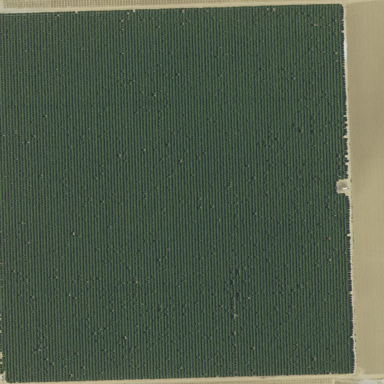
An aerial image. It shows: Almond orchard with rows of almond trees.